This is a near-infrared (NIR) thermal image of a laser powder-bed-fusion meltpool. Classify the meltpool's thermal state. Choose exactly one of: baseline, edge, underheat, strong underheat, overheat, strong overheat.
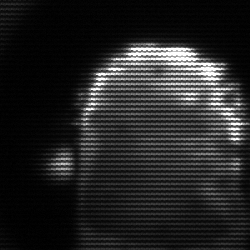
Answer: baseline